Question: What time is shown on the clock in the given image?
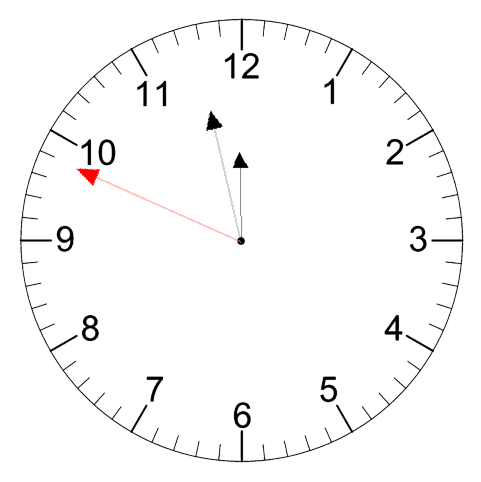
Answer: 11:57:49